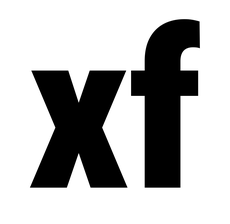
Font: Roboto_Condensed_Black